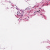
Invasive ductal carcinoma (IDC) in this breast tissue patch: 0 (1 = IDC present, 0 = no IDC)